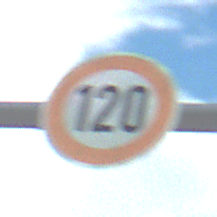
Verkehrszeichen: Geschwindigkeit120
Umgebung: Outdoor, Nature
Tageszeit: Midday
Wetter: PartlyCloudy
Licht: Natural
Jahreszeit: NotSpecified
Kontrast: HighContrast